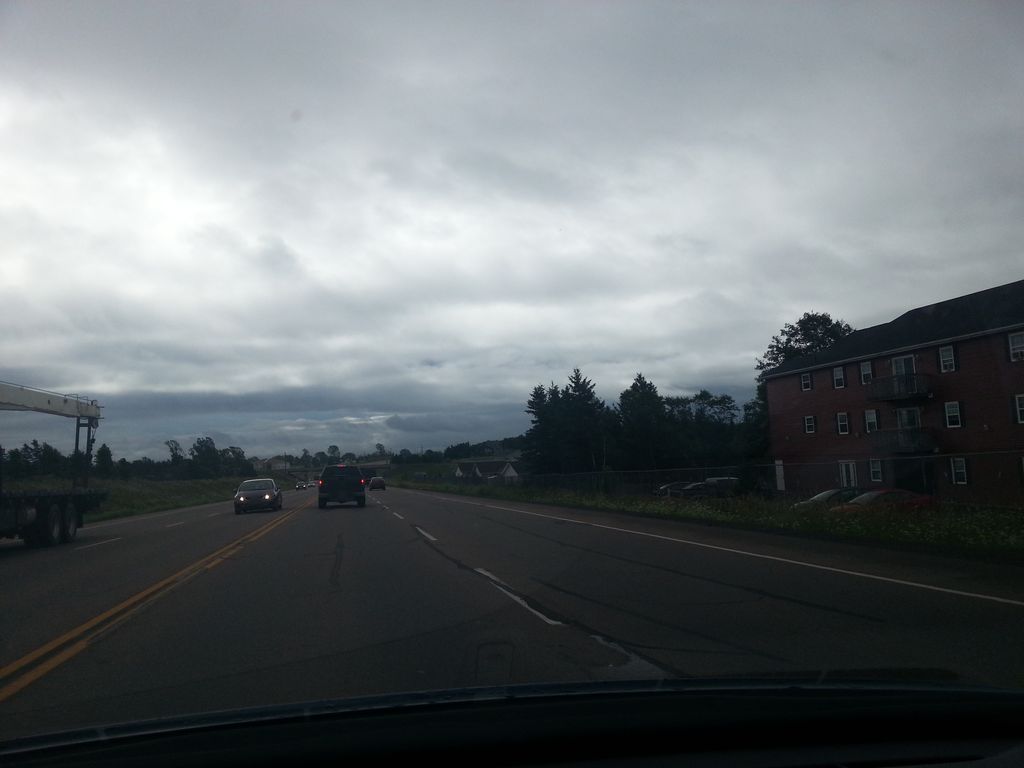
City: charlottetown